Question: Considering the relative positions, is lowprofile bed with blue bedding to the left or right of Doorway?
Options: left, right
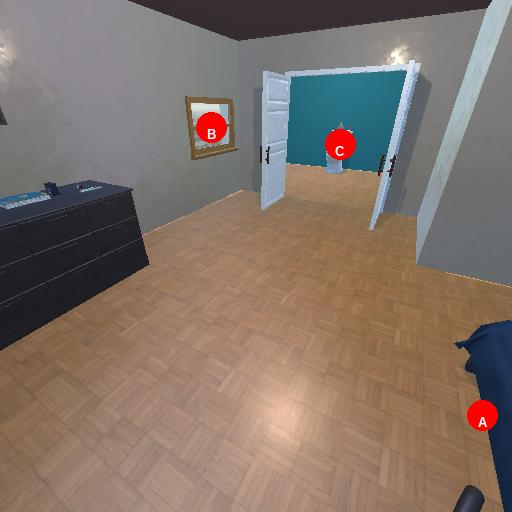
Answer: left